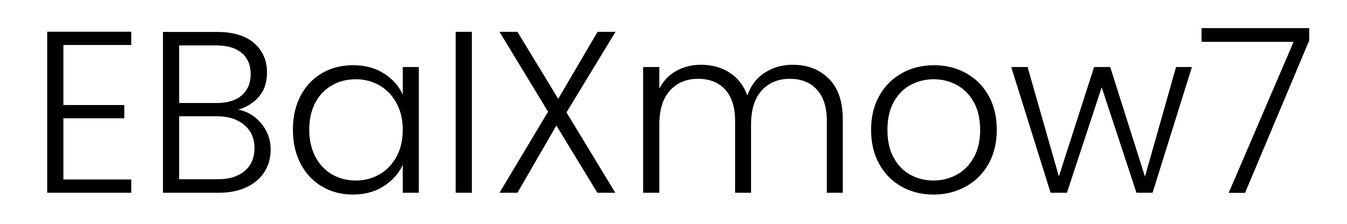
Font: Poppins-Light